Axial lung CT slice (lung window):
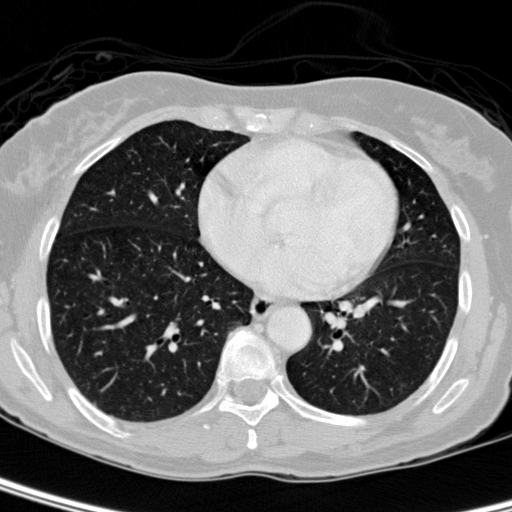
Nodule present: no